Interaction volume radius: 5 \u00c5
Interaction volume height: 15 \u00c5
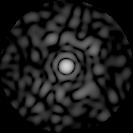
Disorder parameter: 0.8745